Question: I'm very new to D3 - in fact I only started yesterday - have a donut pie chart here:
'''
var dataset = new Array();
dataset[0] = {"value":"50","color":"red"};
dataset[1] = {"value":"20","color":"blue"};
var pie = d3.layout.pie().sort(null).value(function(d){return d.value;});
var h = w = 500;
var center = w / 2;
var outerRadius = ((h/2)-5);
var innerRadius = outerRadius-10;
var arc = d3.svg.arc()
.innerRadius(innerRadius)
.outerRadius(outerRadius);
var arcOutter = d3.svg.arc()
.innerRadius(outerRadius)
.outerRadius(outerRadius + 1);
var arcInner = d3.svg.arc()
.innerRadius(innerRadius)
.outerRadius(innerRadius - 1);
//Create SVG element
var svg = d3.select("body")
.append("svg")
.attr("width", w)
.attr("height", h);
//Set up groups
var arcs = svg.selectAll("g.arc")
.data(pie(dataset))
.enter()
.append("g")
.attr("class", "arc")
.attr("transform", "translate(" + center + ", " + center + ")");
//Set up outter arc groups
var outterArcs = svg.selectAll("g.outter-arc")
.data(pie(dataset))
.enter()
.append("g")
.attr("class", "outter-arc")
.attr("transform", "translate(" + center + ", " + center + ")");
//Set up outter arc groups
var innerArcs = svg.selectAll("g.inner-arc")
.data(pie(dataset))
.enter()
.append("g")
.attr("class", "inner-arc")
.attr("transform", "translate(" + center + ", " + center + ")");
//Draw arc paths
arcs.append("path")
.attr("fill", function (d, i)
{
return d.data.color;
}).attr("d", arc);
//Draw outter arc paths
outterArcs.append("path")
.attr("fill", 'green')
.attr("d", arcOutter).style('stroke', 'white')
.style('stroke-width', 0);
//Draw inner arc paths
innerArcs.append("path")
.attr("fill", 'green')
.attr("d", arcInner).style('stroke', 'white')
.style('stroke-width', 0);
'''
<URL>
But I'm struggling to add 4 clock points and their time tables to it, (12am, 3pm, 6pm, 9pm), I've tried searching clock examples but they're all working clocks, not just the points.
I want it to look pretty much like this:

Any help would be greatly appreciated.
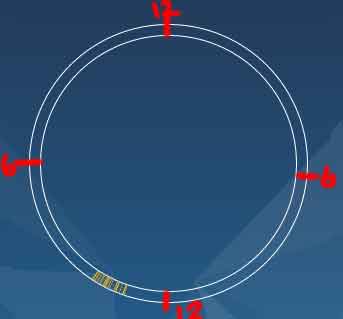
Answer: I don't know how aestheticaly correct it is, but here it goes. What you could do, is add 4 line segments in your chart at these locations:
> [w/2, 0],[w/2,h],[0,h/2],[w,h/2]
You can achieve that if you add the following lines:
'''
var x=d3.scale.linear().domain([0,outerRadius]).range([0,w])
var y=d3.scale.linear().domain([0,outerRadius]).range([h,0])
svg.append('line').attr("x1",x(outerRadius/2)).attr("y1",0).attr("x2",x(outerRadius/2)).attr("y2",20)
svg.append('line').attr("x1",x(outerRadius/2)).attr("y1",y(outerRadius)).attr("x2",x(outerRadius/2)).attr("y2",y(outerRadius)-20)
svg.append('line').attr("x1",0).attr("y1",y(outerRadius/2)).attr("x2",20).attr("y2",y(outerRadius/2))
svg.append('line').attr("x1",x(outerRadius)).attr("y1",y(outerRadius/2)).attr("x2",x(outerRadius)-20).attr("y2",y(outerRadius/2))
'''
Please note that you have to create a css entry, so that the line is shown:
JSFiddle <URL>
Hope this helps